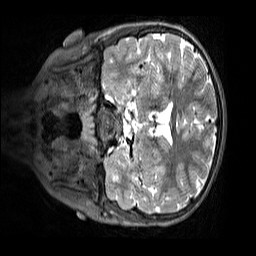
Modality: T2w
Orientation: coronal
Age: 9
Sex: male
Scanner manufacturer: siemens
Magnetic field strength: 3 T
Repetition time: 3.2 s
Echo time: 0.408 s